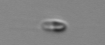
Label: flagellate_morphotype3